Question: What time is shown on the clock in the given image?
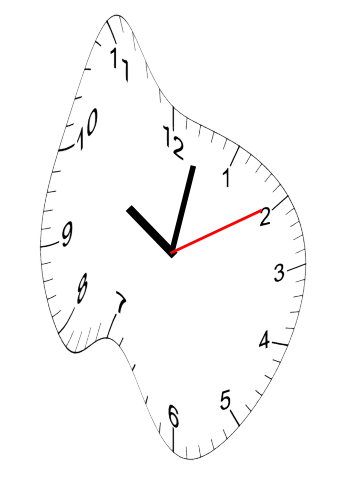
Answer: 10:02:10